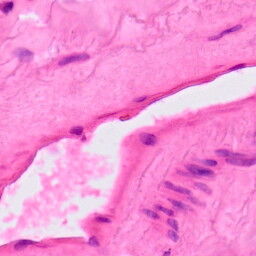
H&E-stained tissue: Lung